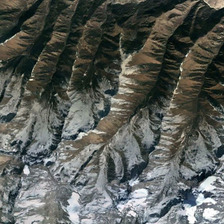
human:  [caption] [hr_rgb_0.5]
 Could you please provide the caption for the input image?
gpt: some white snows cover a part of dark green mountain .

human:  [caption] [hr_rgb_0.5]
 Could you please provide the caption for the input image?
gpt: some white snows cover a part of dark green mountain .

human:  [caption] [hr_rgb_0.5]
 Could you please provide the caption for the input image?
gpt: some white snows cover a part of dark green mountain .

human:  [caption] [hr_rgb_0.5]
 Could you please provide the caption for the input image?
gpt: some white snows cover a part of dark green mountain .

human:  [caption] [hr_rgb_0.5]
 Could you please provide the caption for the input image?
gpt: some white snows cover a part of dark green mountain .